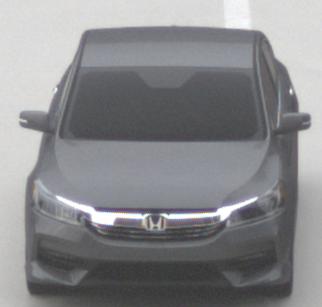
Make: Honda
Model: Accord Hybrid
Detailed model: 9. Generation
Model produced from: 2015
Model produced until: 2019
Doors: 4
Color: gray
Road condition: dry road
Daytime: morning or afternoon
Contrast: low contrast